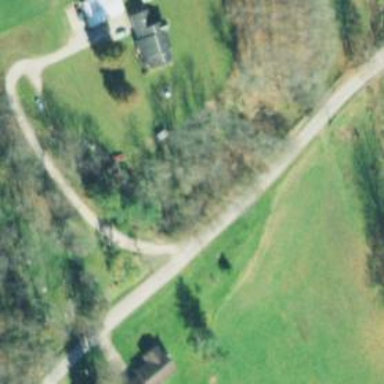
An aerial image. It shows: Driveway.